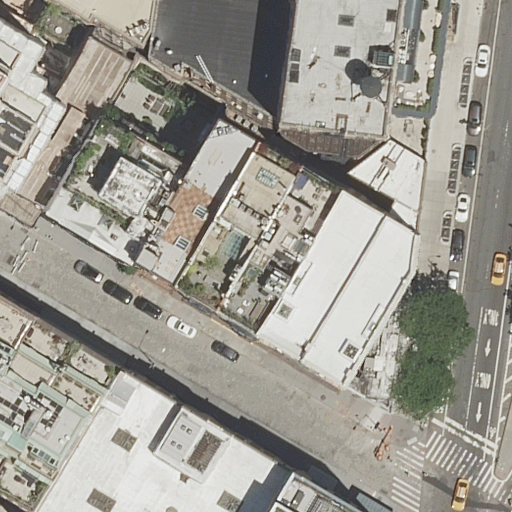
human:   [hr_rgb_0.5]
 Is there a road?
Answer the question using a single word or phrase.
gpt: yes

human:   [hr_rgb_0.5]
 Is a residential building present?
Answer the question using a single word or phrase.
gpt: yes

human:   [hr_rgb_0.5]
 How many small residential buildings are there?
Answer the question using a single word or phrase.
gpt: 3

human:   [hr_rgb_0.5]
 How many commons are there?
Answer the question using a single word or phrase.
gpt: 1

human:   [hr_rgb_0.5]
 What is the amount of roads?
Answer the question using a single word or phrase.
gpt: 4

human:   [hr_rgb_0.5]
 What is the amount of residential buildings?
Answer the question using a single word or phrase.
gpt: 18

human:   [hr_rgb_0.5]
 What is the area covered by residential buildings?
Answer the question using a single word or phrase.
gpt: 6129m2

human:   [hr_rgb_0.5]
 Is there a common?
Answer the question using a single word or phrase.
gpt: yes

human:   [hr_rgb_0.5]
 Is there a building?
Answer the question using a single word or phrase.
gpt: yes

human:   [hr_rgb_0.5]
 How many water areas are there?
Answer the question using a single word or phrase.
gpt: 0

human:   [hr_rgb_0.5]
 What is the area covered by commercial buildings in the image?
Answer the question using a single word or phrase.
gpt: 0m2

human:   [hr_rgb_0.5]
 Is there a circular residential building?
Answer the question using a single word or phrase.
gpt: no

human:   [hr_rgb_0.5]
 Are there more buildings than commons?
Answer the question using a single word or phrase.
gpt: yes

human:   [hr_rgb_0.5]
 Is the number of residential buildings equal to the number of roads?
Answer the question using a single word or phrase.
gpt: no

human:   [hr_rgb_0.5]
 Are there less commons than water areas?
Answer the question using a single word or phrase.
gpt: no

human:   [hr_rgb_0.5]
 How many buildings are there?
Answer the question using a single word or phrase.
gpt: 18

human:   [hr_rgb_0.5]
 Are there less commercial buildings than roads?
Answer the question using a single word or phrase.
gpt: yes

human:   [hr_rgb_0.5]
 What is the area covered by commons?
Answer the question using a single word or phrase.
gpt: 32m2

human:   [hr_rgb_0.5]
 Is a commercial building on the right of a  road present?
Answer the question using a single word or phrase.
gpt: no

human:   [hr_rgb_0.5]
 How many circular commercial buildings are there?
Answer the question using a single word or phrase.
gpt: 0

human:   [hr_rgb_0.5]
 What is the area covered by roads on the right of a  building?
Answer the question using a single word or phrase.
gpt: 0m2

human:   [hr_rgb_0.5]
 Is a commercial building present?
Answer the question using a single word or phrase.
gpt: no

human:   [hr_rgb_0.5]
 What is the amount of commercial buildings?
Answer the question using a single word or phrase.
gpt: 0

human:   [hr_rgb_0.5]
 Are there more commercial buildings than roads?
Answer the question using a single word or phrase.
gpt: no

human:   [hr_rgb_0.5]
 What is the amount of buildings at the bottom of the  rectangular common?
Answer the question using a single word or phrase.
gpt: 3

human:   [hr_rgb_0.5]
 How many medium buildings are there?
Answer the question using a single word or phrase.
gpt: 12

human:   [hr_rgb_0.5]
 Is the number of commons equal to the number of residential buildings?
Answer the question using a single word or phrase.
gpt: no

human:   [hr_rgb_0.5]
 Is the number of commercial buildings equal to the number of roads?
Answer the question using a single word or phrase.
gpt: no

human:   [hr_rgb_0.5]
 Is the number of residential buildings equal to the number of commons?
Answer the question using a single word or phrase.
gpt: no

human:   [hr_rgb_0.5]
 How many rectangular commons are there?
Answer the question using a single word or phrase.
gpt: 1

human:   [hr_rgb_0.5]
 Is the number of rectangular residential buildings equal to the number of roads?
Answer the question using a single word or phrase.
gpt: no

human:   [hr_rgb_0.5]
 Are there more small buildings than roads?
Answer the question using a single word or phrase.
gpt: no

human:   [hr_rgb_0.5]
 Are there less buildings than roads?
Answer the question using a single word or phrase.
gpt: no

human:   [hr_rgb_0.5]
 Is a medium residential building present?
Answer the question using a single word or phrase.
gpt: yes

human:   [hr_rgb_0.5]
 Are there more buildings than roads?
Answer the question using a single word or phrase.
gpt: yes

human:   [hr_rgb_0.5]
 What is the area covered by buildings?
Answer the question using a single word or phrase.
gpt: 6129m2

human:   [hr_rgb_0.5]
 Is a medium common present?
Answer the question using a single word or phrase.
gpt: no

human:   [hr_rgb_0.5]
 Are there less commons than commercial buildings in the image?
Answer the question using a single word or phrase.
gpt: no

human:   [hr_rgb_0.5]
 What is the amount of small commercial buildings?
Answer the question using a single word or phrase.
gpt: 0

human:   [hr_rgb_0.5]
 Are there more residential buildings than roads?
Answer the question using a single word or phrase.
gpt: yes

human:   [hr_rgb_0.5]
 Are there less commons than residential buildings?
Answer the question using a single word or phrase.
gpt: yes

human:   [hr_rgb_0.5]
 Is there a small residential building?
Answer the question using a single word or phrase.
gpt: yes

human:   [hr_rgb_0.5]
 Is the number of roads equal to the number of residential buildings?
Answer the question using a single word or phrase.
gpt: no

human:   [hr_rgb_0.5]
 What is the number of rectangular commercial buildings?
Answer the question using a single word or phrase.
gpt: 0

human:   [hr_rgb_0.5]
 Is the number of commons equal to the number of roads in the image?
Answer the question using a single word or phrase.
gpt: no

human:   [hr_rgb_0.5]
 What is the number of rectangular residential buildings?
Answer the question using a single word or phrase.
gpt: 16

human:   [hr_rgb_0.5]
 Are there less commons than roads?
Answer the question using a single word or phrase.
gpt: yes

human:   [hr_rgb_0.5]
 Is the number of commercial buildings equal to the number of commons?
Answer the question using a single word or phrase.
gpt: no

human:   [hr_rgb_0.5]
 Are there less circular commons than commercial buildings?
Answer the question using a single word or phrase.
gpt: no

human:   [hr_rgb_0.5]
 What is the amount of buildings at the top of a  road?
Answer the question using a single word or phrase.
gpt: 15

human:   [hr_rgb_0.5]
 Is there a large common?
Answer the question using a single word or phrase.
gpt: no

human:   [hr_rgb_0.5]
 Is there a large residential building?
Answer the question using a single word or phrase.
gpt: yes

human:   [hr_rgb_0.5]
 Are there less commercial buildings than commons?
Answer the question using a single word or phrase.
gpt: yes

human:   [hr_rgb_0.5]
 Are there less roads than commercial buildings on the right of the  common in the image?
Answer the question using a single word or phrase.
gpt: no

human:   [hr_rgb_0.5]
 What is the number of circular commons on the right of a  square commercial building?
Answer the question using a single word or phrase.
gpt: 0

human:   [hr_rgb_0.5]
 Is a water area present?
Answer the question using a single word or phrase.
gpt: no

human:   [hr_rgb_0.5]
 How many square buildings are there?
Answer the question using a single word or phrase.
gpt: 0

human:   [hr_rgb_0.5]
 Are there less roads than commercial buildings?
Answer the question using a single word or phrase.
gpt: no

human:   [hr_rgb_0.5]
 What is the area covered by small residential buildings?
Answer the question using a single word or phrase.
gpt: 74m2

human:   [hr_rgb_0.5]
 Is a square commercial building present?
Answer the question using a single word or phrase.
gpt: no

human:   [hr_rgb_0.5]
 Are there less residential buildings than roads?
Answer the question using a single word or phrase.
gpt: no

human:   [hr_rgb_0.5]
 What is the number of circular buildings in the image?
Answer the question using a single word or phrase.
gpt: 0

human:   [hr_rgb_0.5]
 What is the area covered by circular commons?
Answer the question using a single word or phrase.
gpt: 0m2

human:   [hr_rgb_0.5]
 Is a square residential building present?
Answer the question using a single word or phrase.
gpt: no